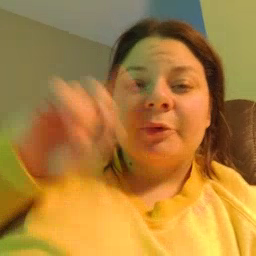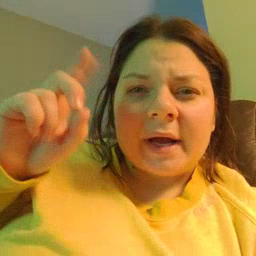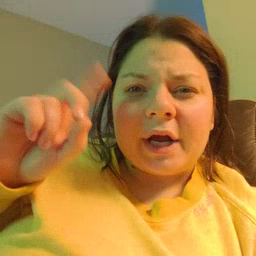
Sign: where